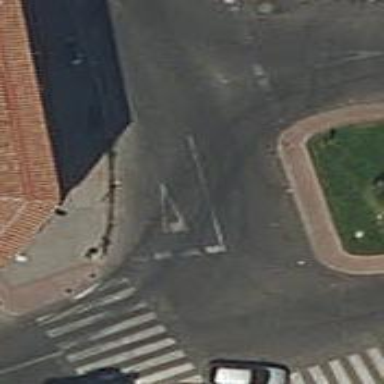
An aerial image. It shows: Residential road with asphalt surface. The road forms circular junction.